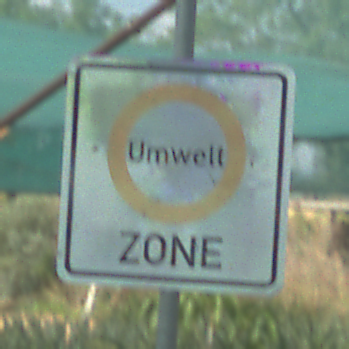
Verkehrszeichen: BeginnUmweltzone
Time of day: MorningAfternoon
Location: Roofed (Special)
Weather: PartlyCloudy
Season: NotSpecified
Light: Natural